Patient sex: M
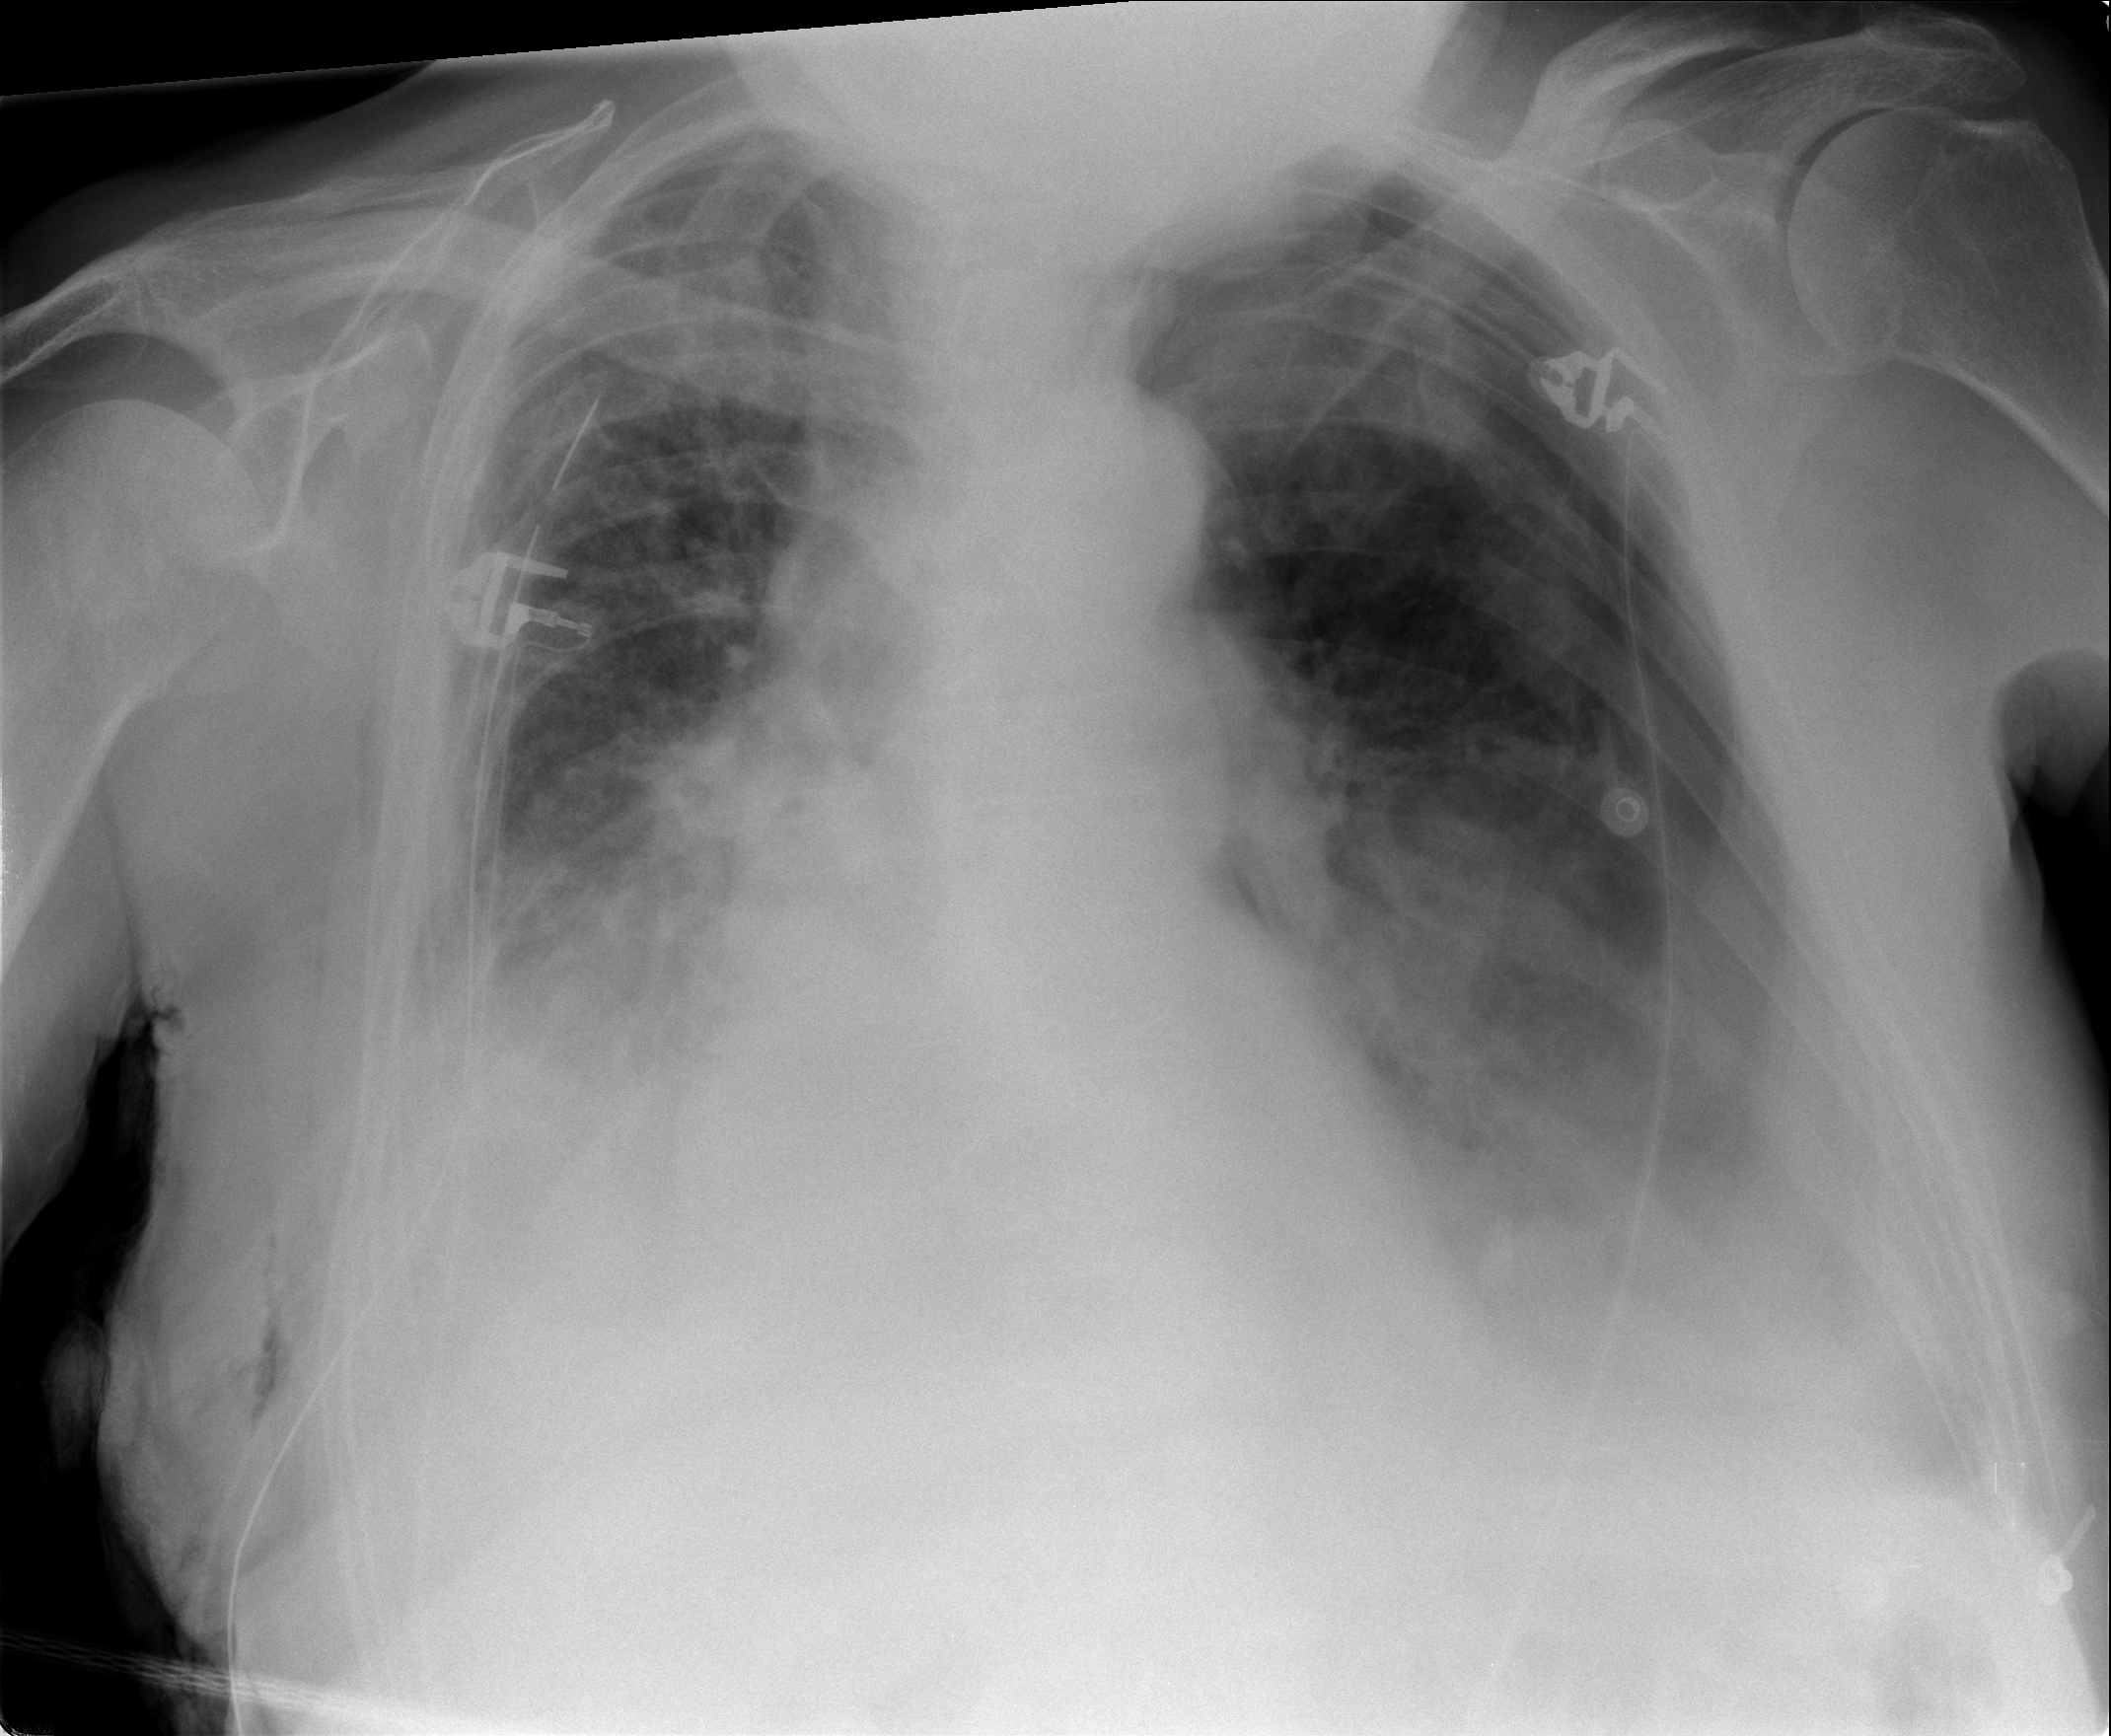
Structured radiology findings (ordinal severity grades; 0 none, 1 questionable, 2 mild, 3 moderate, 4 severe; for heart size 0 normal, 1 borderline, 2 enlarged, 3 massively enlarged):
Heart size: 2
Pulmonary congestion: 2
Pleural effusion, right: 2
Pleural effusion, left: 2
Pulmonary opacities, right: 3
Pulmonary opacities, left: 3
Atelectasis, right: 2
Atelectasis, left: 3